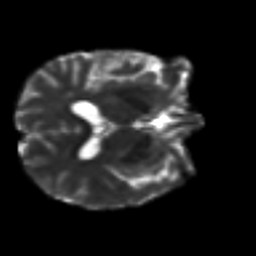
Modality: T2w
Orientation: axial
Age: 47
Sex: female
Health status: ill
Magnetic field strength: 3 T
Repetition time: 8.4 s
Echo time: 0.0926 s